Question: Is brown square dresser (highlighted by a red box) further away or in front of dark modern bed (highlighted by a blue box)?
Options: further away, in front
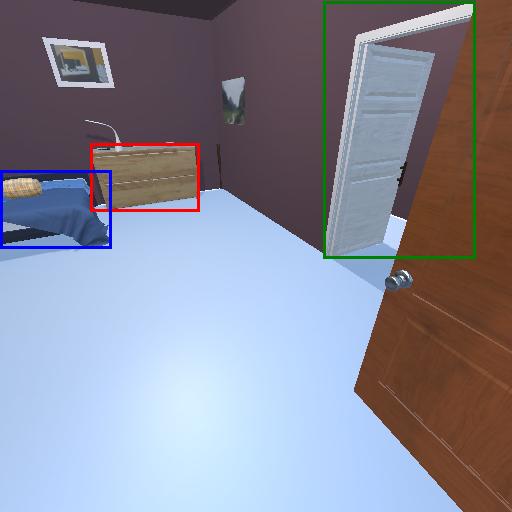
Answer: further away